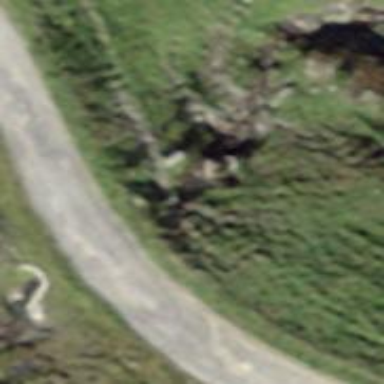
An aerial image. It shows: Culvert tunnel.